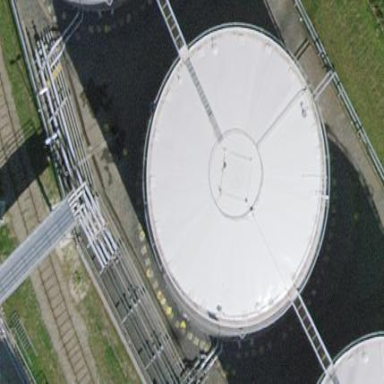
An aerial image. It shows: Storage tank building.